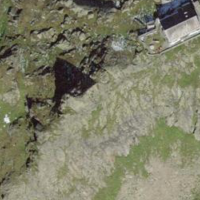
EUNIS habitat code: 25
Species observed at this site:
Eulithis populata
Parnassia palustris
Capra ibex